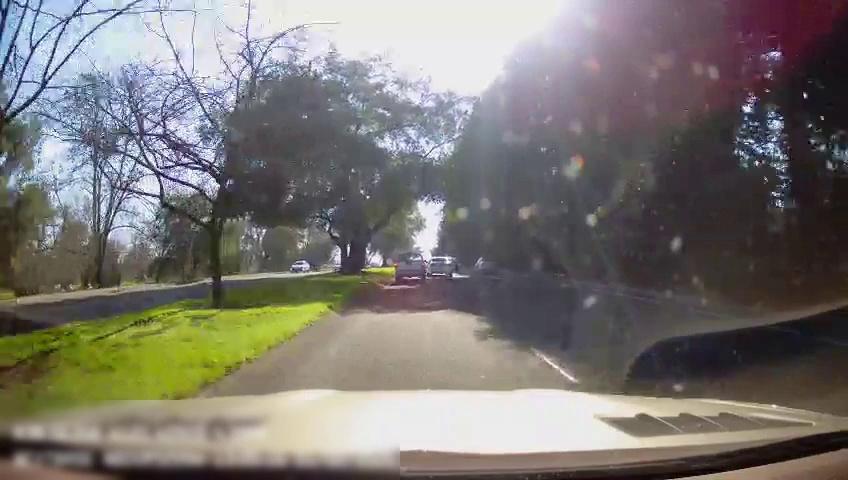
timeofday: Day
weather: Sunny
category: Drivable Space
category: Drivable Space
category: Vehicles | SUV
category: Vehicles | Truck
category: Vehicles | Car
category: Vehicles | Car
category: Lanes | Current Lane